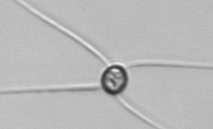
Label: Chaetoceros_danicus